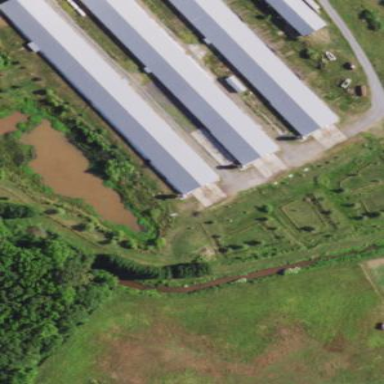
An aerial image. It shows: Farm auxiliary building.